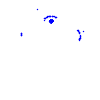
Particle: pion